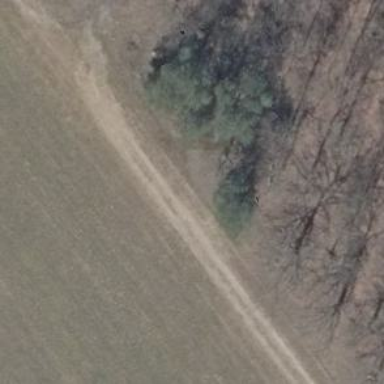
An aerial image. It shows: Hunting stand.